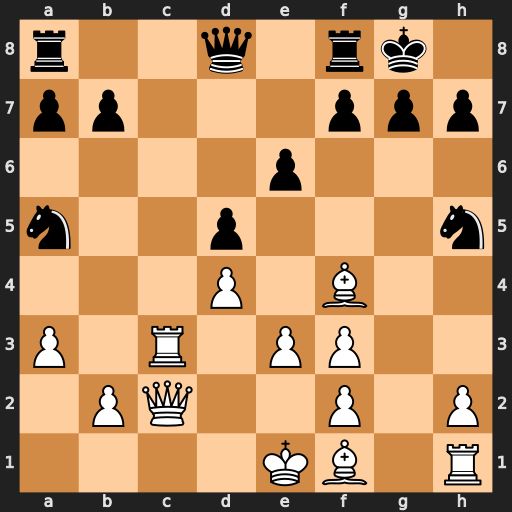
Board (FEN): r2q1rk1/pp3ppp/4p3/n2p3n/3P1B2/P1R1PP2/1PQ2P1P/4KB1R
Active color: w
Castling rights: K
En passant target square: -
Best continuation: Bc7 Qd7 Bxa5